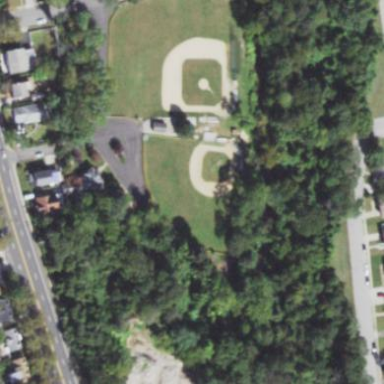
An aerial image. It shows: Baseball pitch for leisure land activities.